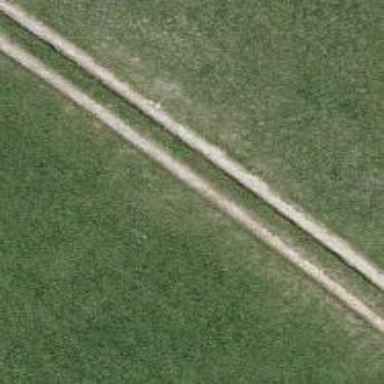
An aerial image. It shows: Track road with grade4 tracktype.